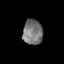
Tissue: prostate
Cell type: T cells
Senescence score: 0.7163
Nuclear area (px): 490
Mean DAPI intensity: 117.494